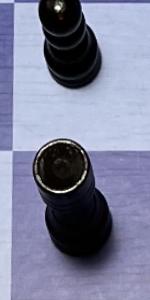
Label: Rook_Black